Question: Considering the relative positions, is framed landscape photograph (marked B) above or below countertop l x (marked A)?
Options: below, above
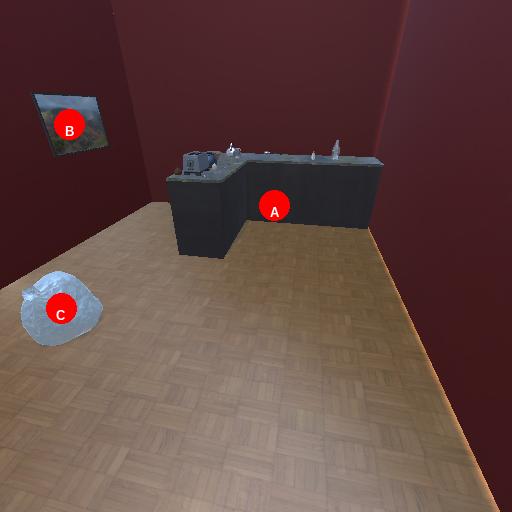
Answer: below